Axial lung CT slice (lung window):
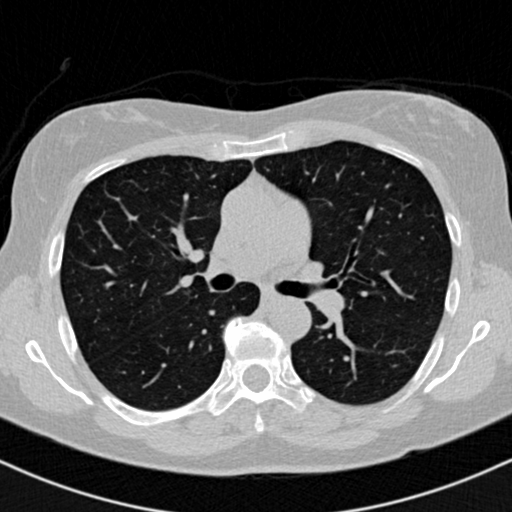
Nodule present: no